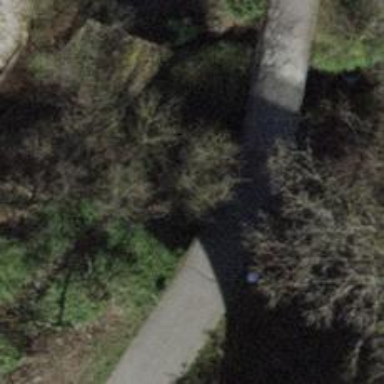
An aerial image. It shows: Residential road with asphalt surface that includes bridge.